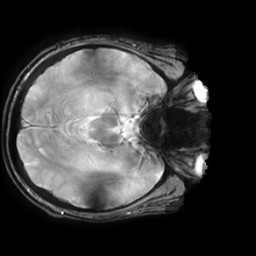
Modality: T2starw
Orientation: axial
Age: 55
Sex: male
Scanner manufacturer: ge
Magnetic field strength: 3 T
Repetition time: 0.65 s
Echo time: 0.02 s